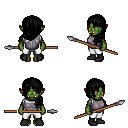
a pixel art fantasy rpg character, female body template, orc, green skin, steel chest armor, white pants, black left-swept hairstyle, black shoes, spear, four views (front, back, left, right), 2x2 character sprite sheet, small pixel art, hard edges, no anti-aliasing